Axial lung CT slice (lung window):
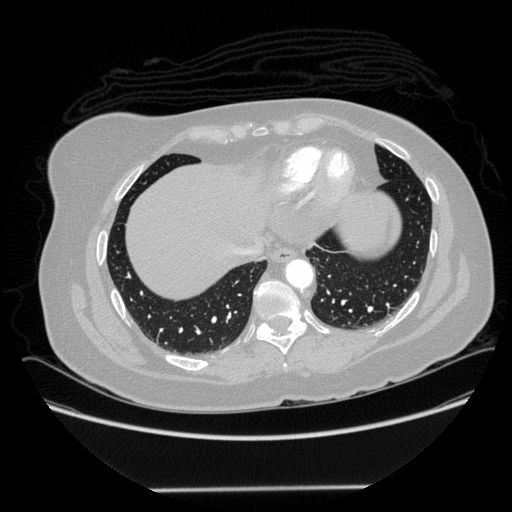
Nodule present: no